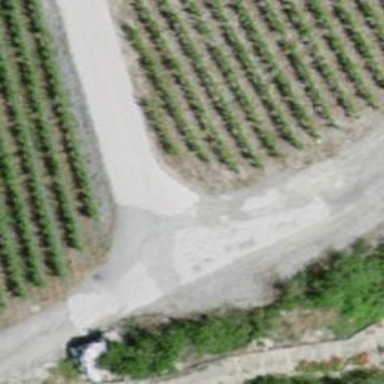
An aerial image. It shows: Well-maintained track road with grade 1 tracktype.